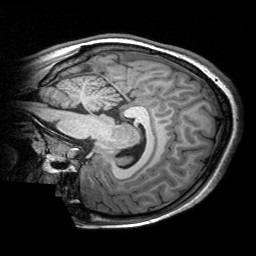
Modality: T1w
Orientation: sagittal
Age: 16
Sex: female
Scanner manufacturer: siemens
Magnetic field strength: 3 T
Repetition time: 2.53 s
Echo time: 0.00297 s